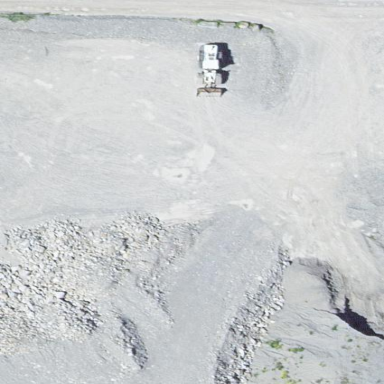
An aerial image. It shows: Quarry area.